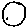
Label: moon